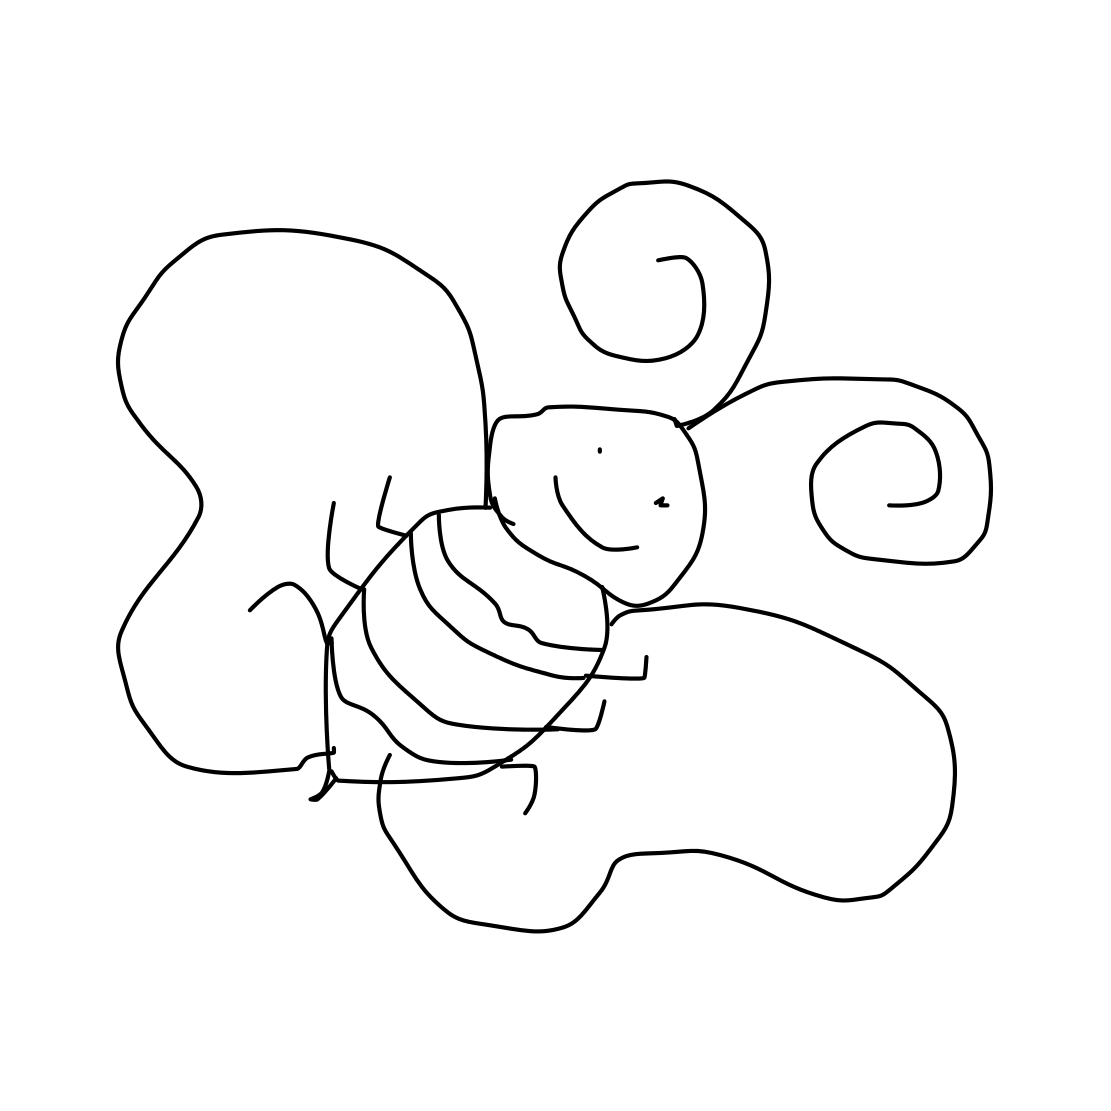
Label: bee